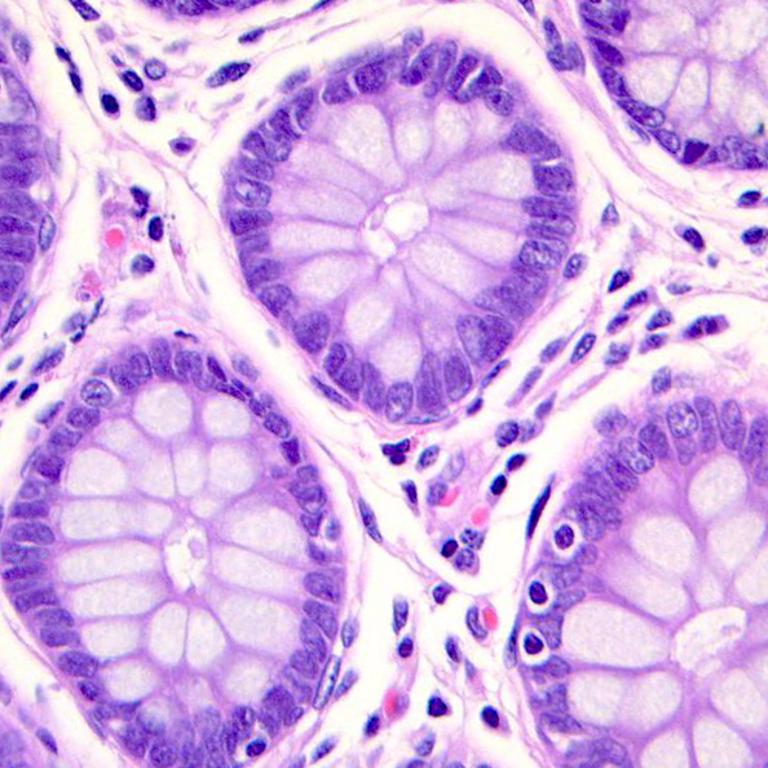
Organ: colon
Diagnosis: benign